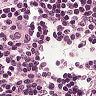
Metastatic tissue present: no